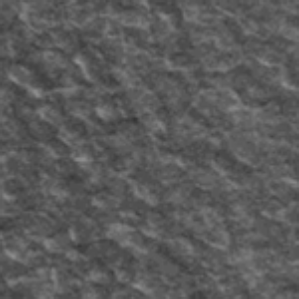
Label: frost